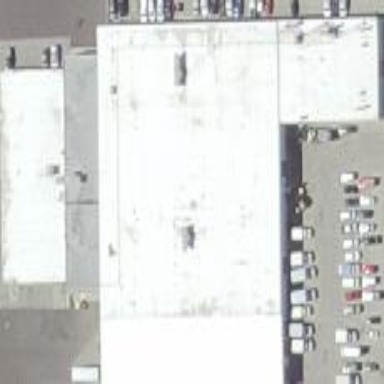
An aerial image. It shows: Commercial building.